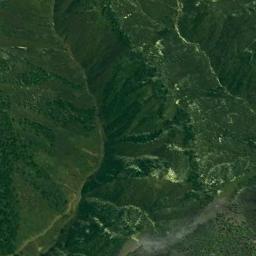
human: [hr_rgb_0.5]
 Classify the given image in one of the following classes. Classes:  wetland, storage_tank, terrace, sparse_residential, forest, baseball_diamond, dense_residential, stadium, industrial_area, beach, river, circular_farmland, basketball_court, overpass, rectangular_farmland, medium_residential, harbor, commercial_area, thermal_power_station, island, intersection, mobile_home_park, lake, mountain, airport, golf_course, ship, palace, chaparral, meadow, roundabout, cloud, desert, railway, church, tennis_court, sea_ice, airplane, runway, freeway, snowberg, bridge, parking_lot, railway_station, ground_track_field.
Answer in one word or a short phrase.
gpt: mountain